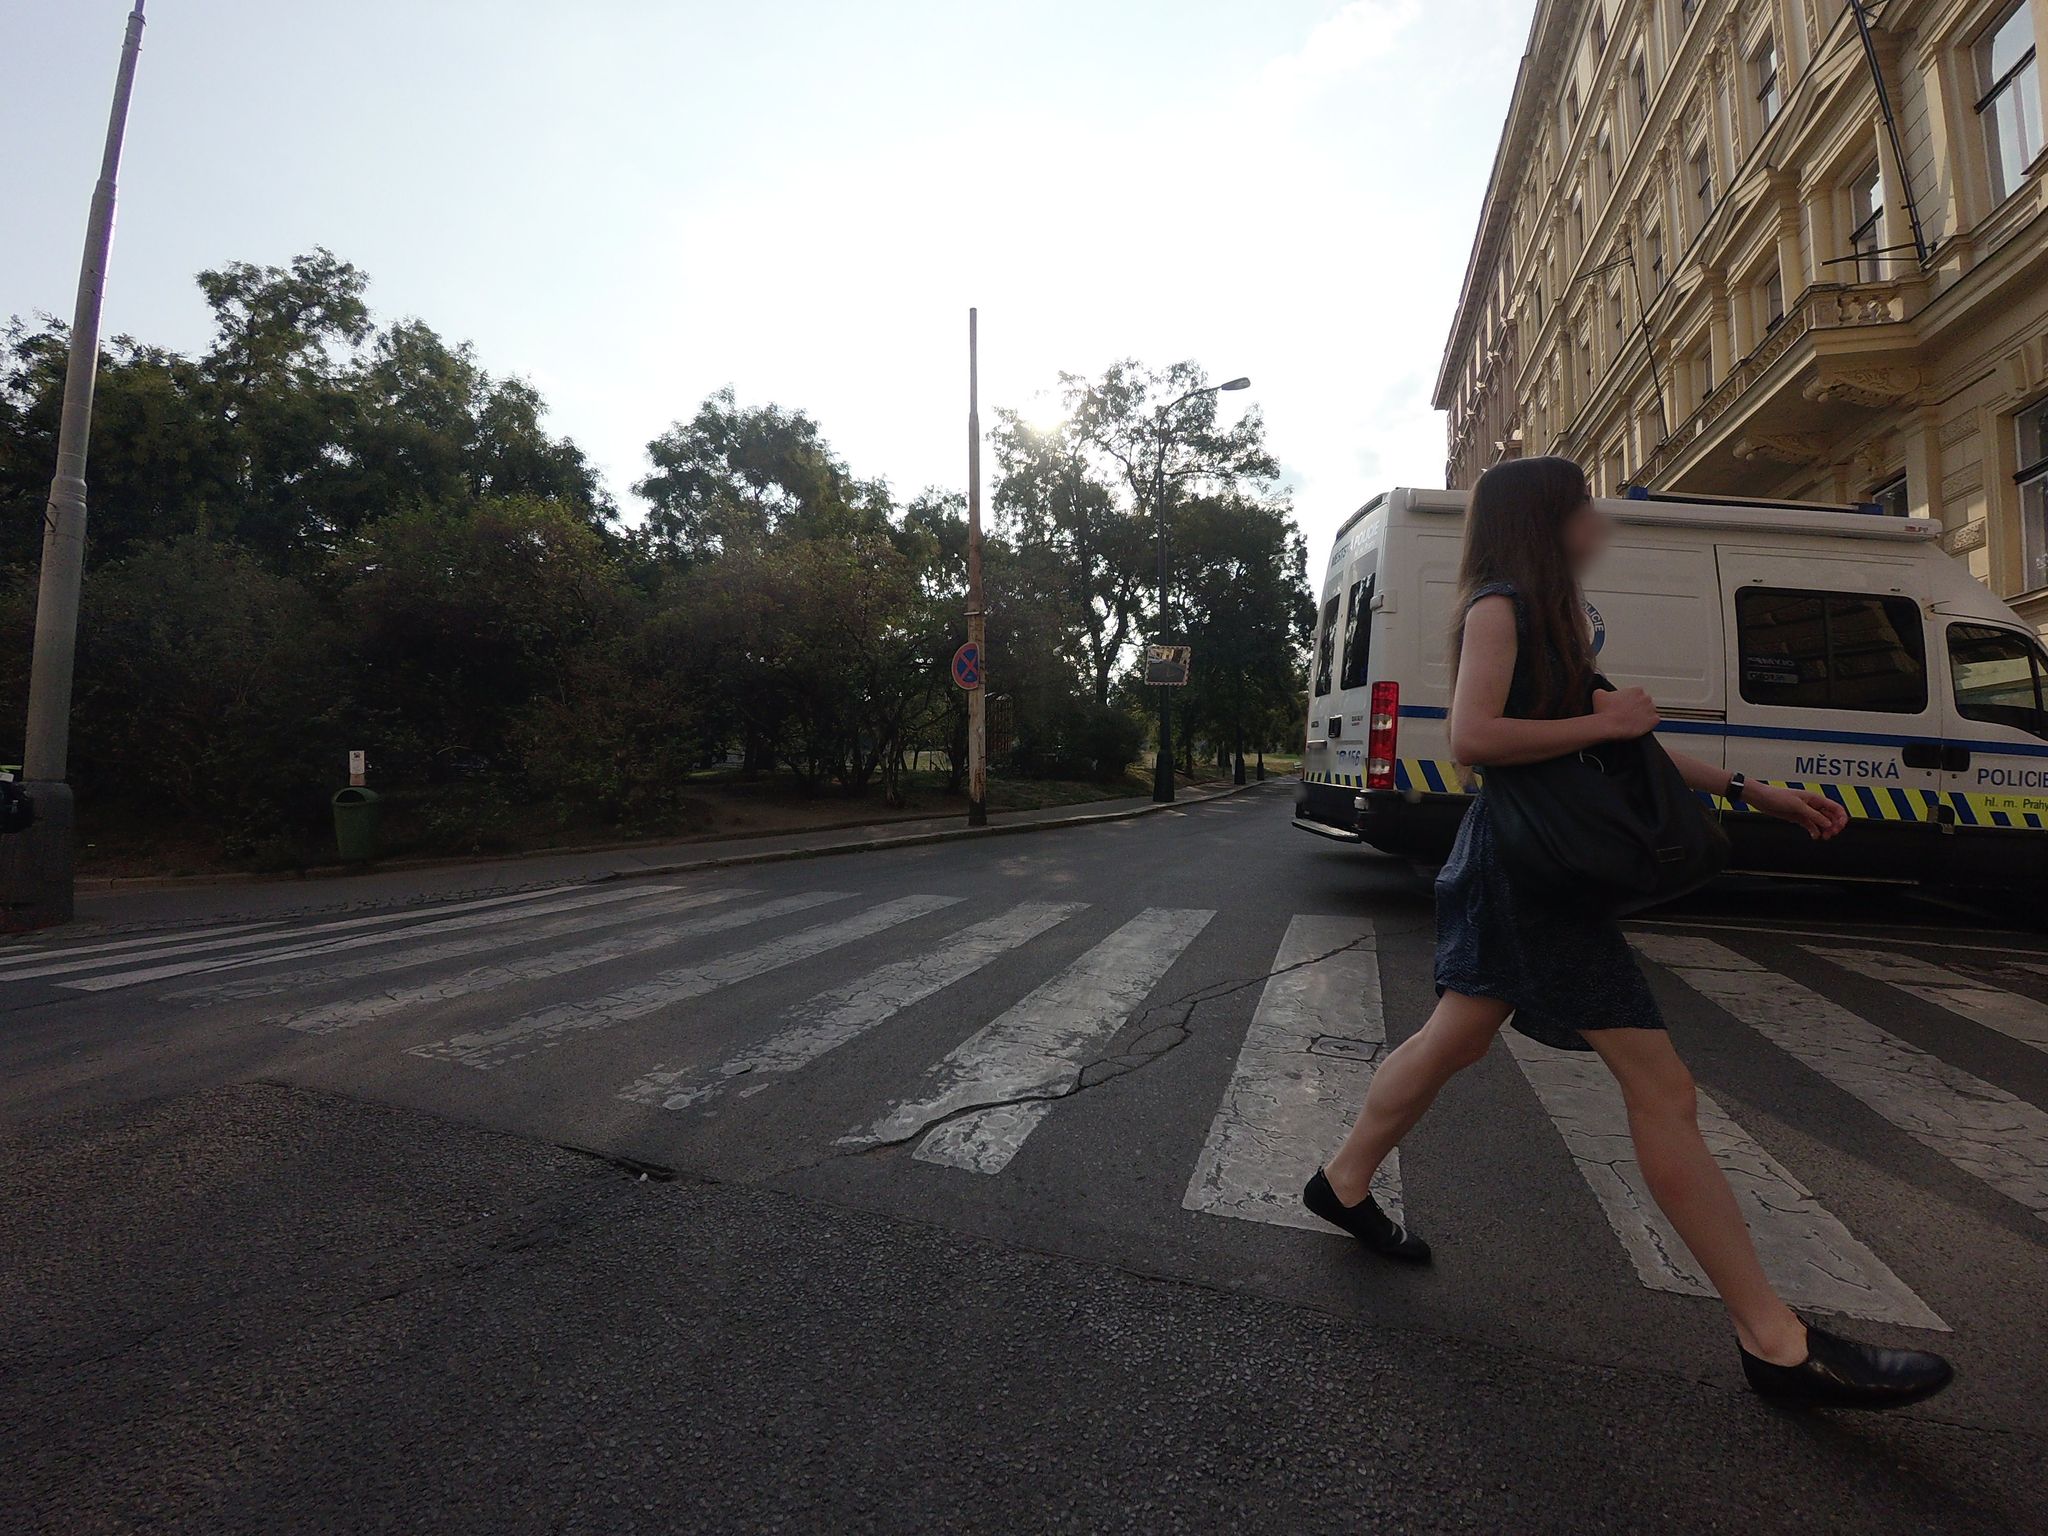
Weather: clear
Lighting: day
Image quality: good
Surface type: walking surface
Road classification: tertiary
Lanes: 1
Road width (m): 5.6
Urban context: urban centre
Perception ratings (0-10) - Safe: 1.64, Lively: 4.47, Beautiful: 6.71, Boring: 3.81, Depressing: 3.24, Wealthy: 6.33